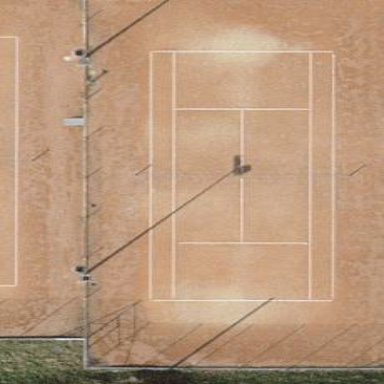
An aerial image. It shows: Tennis court on the leisure land pitch.